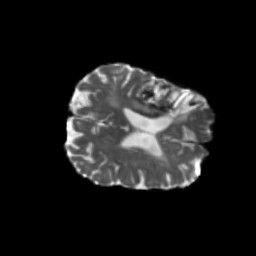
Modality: T2w
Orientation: axial
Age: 75
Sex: male
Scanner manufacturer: siemens
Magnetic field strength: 3 T
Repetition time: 5.47 s
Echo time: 0.0854 s